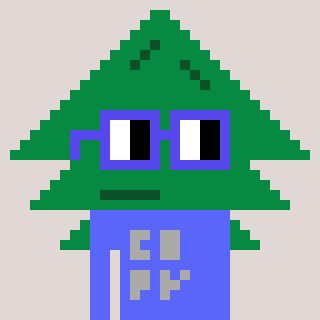
a pixel art character with square blue glasses, a fir-shaped head and a purple-colored body on a warm background